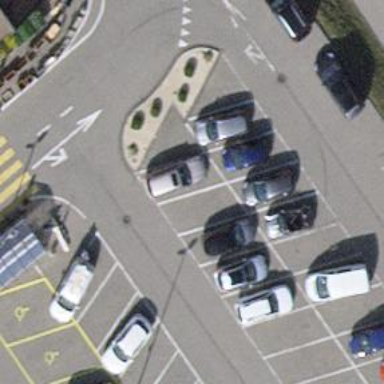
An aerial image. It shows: Motorcycle parking facility.